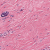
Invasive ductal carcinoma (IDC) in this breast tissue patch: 0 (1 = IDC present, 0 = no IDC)